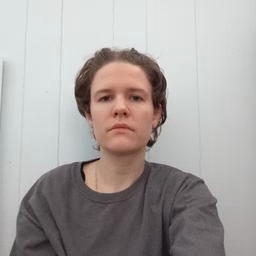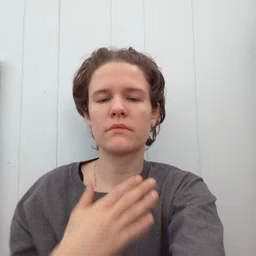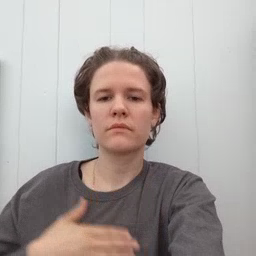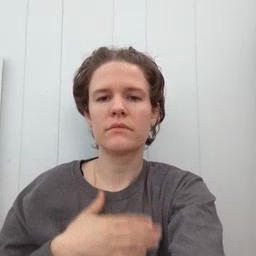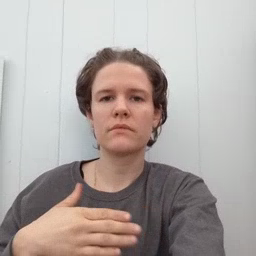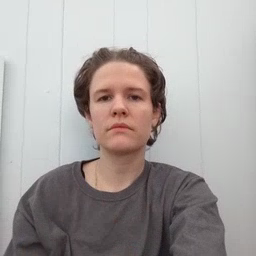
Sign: please